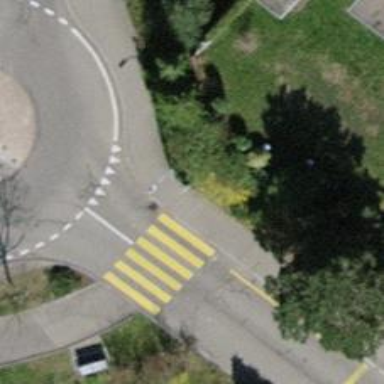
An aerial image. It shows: Kerb barrier.